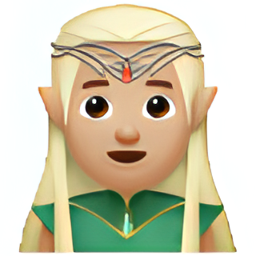
Name: elf
Emoji: 🧝🏼
Group: People & Body
Sub-group: person-fantasy